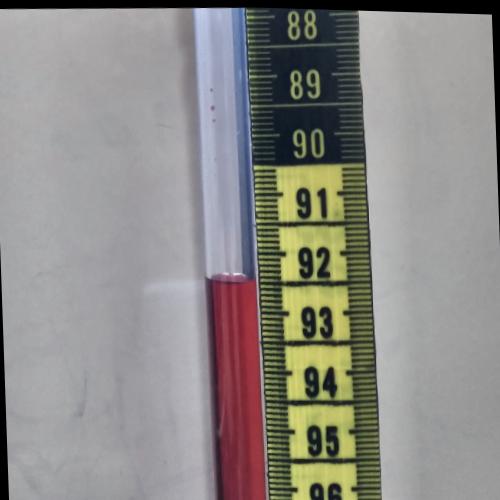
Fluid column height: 92.5 cm